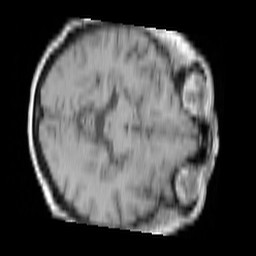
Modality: T1w
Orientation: axial
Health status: ill
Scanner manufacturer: siemens
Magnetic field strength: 3 T
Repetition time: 0.4 s
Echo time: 0.00272 s